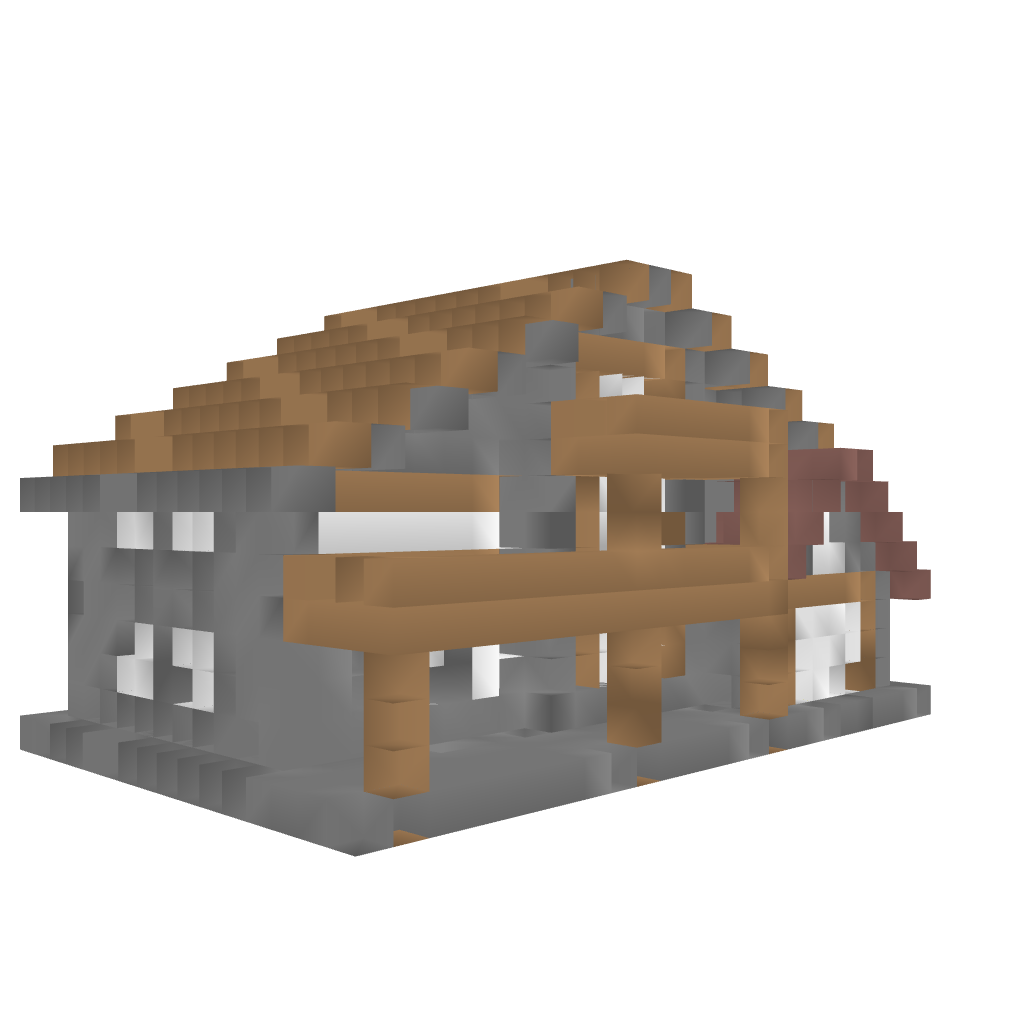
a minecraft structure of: House #1 good quality